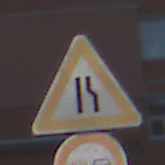
Verkehrszeichen: EinseitigVerengteFahrbahnRechts
Zusatzzeichen unten: Ueberholverbot
Umgebung: Outdoor, Suburban
Tageszeit: MorningAfternoon
Wetter: PartlyCloudy
Licht: Natural
Jahreszeit: NotSpecified
Kontrast: HighContrast